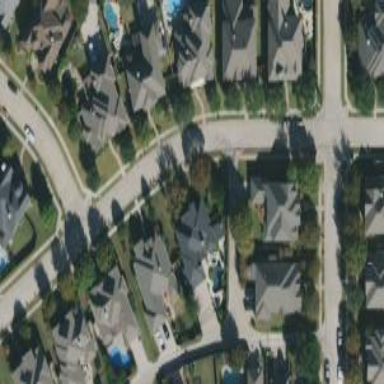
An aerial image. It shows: Alley classified as service road.